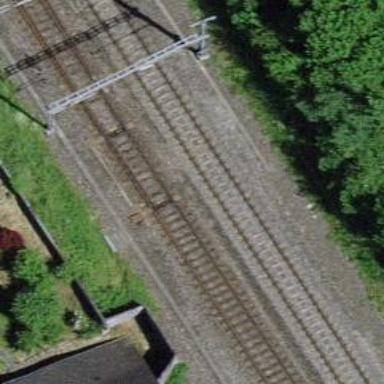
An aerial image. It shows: Railway switch.